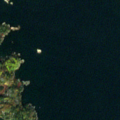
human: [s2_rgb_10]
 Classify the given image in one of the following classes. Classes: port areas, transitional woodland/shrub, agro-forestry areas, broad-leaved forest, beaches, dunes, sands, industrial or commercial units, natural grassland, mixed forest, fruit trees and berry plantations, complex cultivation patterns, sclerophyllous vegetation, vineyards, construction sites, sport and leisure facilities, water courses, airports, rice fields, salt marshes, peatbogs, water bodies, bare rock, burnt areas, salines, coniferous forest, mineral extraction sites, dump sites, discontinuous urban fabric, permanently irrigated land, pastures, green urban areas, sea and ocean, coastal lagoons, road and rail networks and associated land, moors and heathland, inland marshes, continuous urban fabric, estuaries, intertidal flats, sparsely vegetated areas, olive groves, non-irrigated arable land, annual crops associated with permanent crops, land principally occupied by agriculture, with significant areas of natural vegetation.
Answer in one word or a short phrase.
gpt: broad-leaved forest, sea and ocean